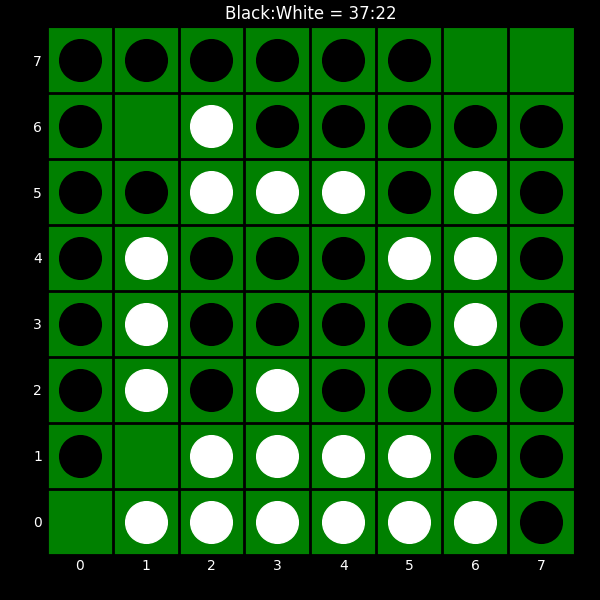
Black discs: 37
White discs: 22